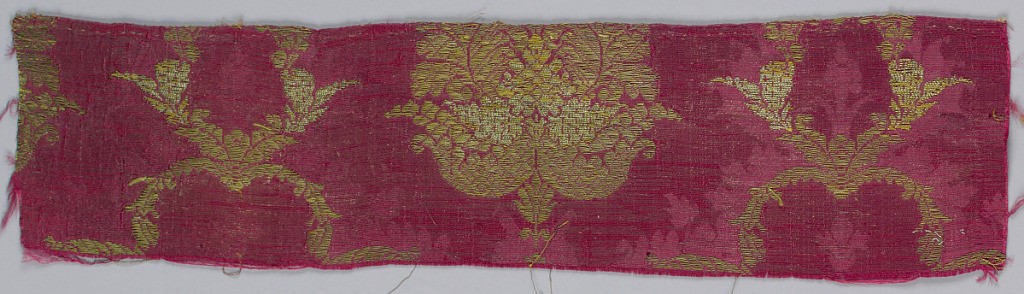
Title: Fragment
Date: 17th–18th century
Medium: silk, metallic thread Technique: damask weave with supplementary weft
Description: Fragment of dark red silk damask brocaded in gold with a design of a central palmette flanked by slender serpentine leaves and flowers.